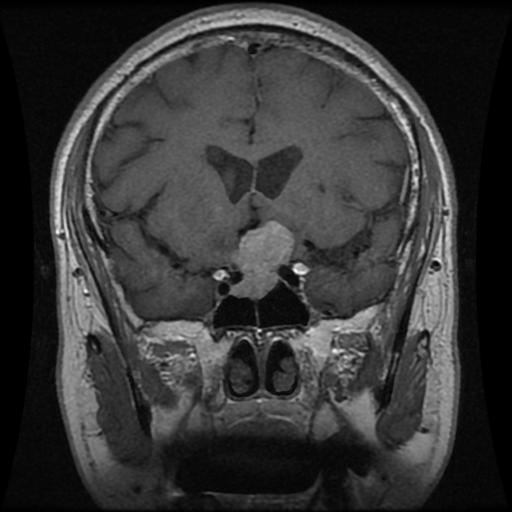
Label: pituitary